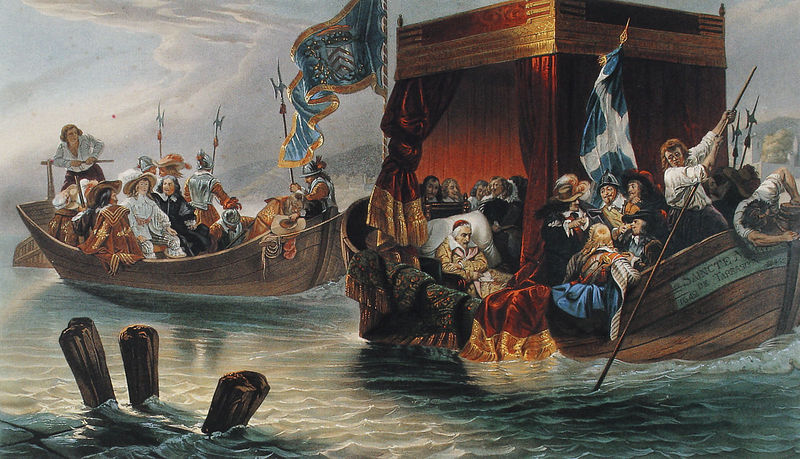
Titel: Der Kardinal und der 5. März 1829
Künstler: Louis-Adolphe Gautier
Institution: Bordeaux, Musée Goupil
Schlagwörter: blau, gemälde, himmel, mann, meer, wasser, weiß, wolken, fluss, menschen, see, stadt, damen, holz, licht, männer, schwarz, rot, leute, malerei, kragen, samt, vorhang, öl, natur, gewässer, gold, adel, boot, boote, ruder, stock, küste, schiff, segel, wellen, liegen, fahnen, stab, fahne, flagge, schiffer, farbe, flus, querformat, sturm, könig, papst, soldaten, ruderer, bett, pfosten, flucht, stangen, krank, pfahl, volk, herrscher, kardinal, ritter, rüstung, wimpel, fahren, wappen, reise, klerus, baldachin, lanzen, medici, bott, gondel, barke, sänfte, parodie, helebarden, richelieu, leibgarde, saincte, finnen